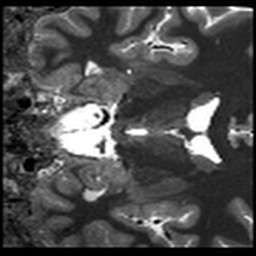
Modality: T1map
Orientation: coronal
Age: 25
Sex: male